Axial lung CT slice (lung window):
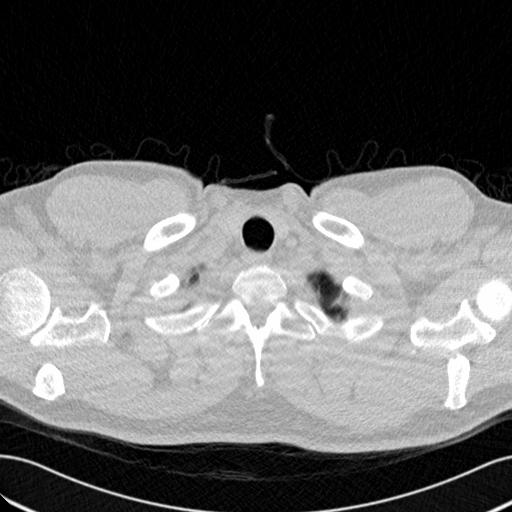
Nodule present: no